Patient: sex F, age 47
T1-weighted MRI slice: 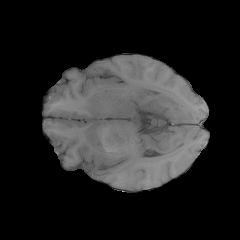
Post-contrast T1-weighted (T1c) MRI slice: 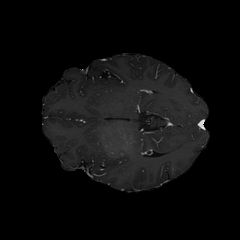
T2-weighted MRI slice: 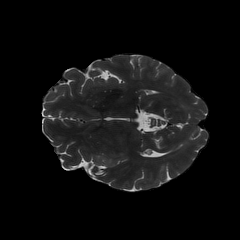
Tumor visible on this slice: yes
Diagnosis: Astrocytoma, IDH-wildtype
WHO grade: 2